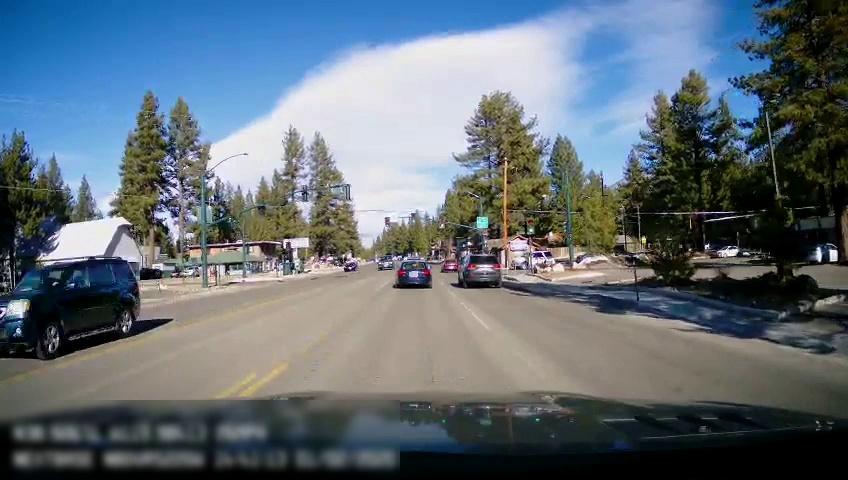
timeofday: Day
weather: Sunny
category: Drivable Space
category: Vehicles | Car
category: Vehicles | SUV
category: Vehicles | Car
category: Vehicles | SUV
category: Vehicles | Car
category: Vehicles | Car
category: Vehicles | Truck
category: Vehicles | SUV
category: Lanes | Opposite Lane
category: Lanes | Current Lane
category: Lanes | Current Lane
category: Lanes | Opposite Lane
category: Traffic | Signs
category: Traffic | Lights
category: Traffic | Lights
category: Traffic | Lights